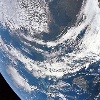
Label: cloud